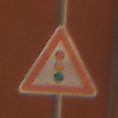
Verkehrszeichen: Lichtzeichenanlage
Umgebung: Outdoor, Urban
Tageszeit: MorningAfternoon
Wetter: Clear
Licht: Natural
Jahreszeit: NotSpecified
Kontrast: MediumContrast